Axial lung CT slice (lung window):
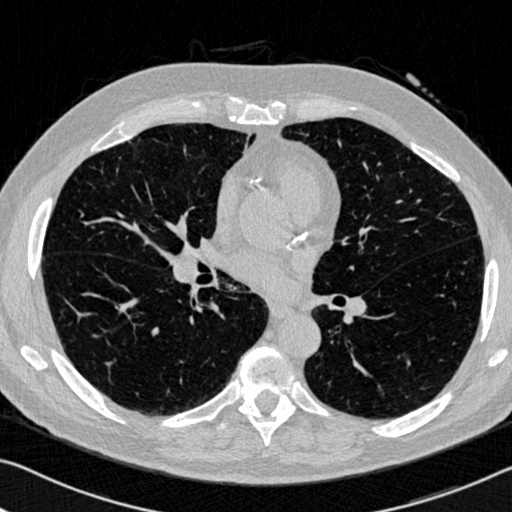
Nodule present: no